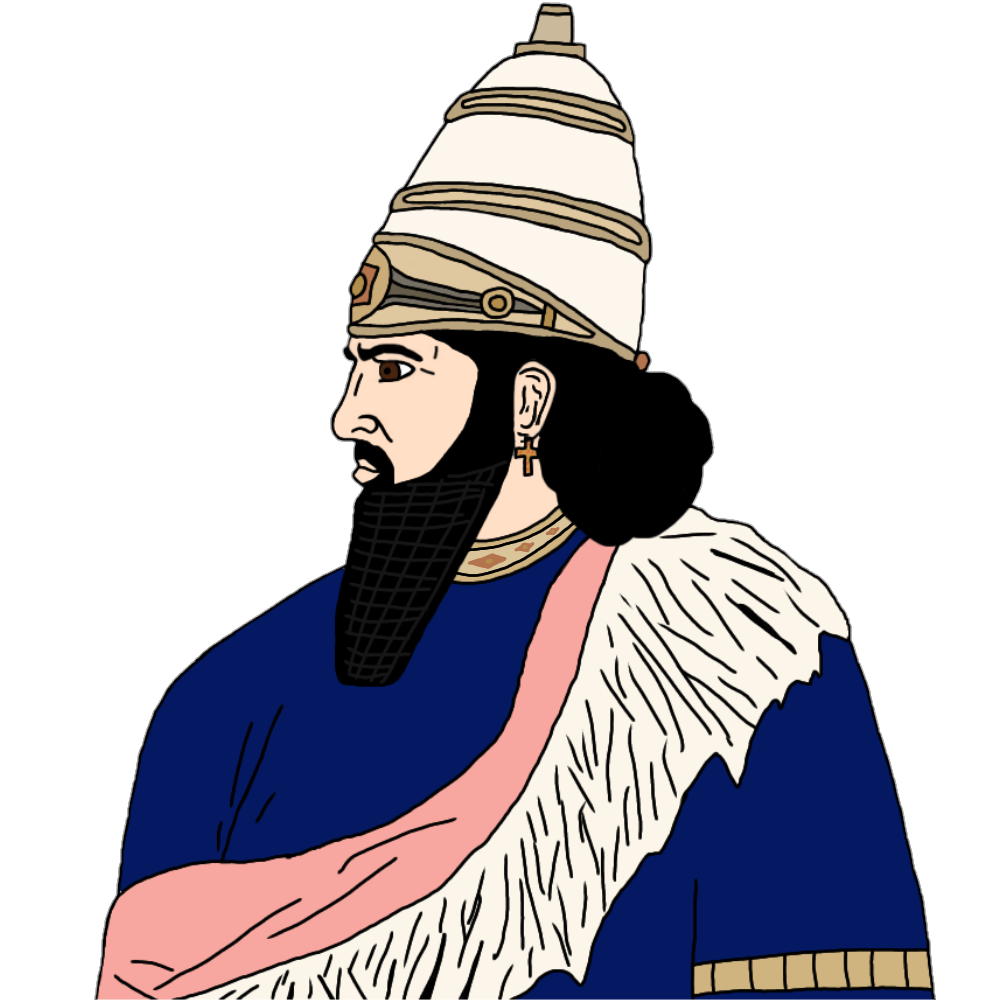
Label: 4_Yes_Chad